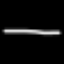
Label: line